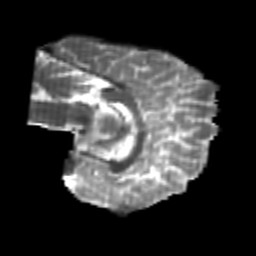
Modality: T2w
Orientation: sagittal
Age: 22
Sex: male
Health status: healthy
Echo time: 0.074 s